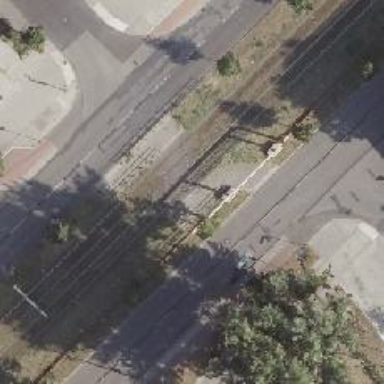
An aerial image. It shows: Uncontrolled tram railway crossing.